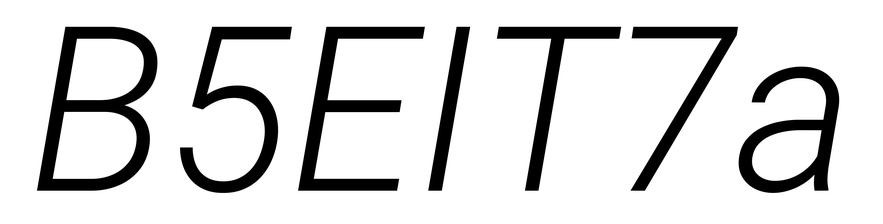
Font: Roboto-Italic_Light_Italic